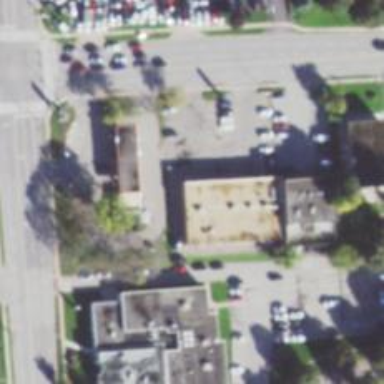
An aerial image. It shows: Convenience shop.